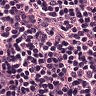
Metastatic tissue present: no